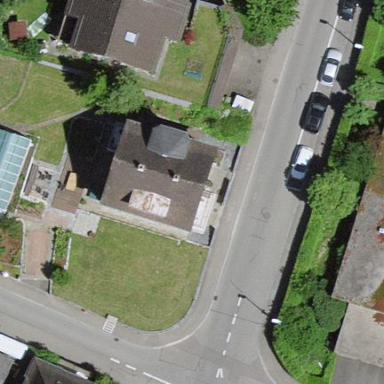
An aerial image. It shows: Detached building.